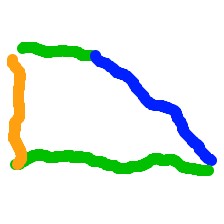
Shape: trapezoid